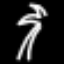
Label: palm tree